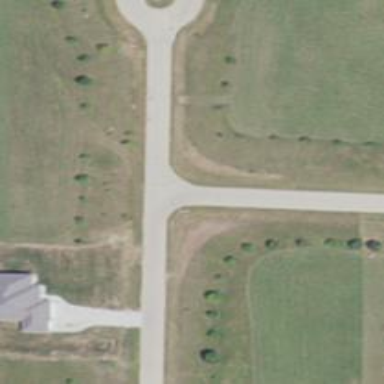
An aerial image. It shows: Residential road.